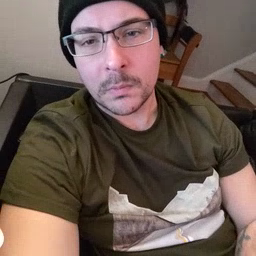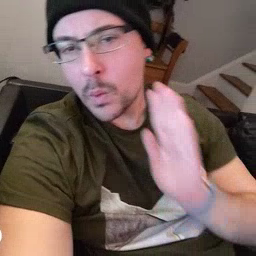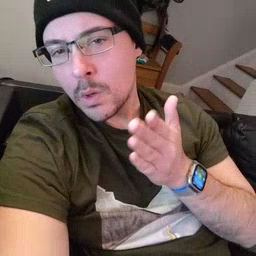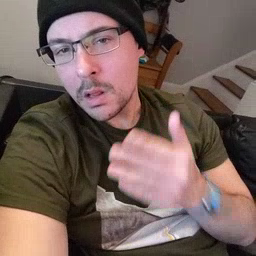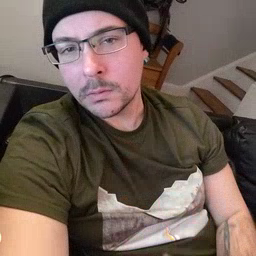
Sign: will